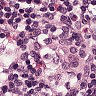
Metastatic tissue present: no